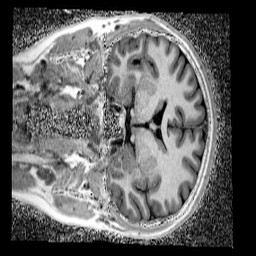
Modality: UNIT1_denoised
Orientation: coronal
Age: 13
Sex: female
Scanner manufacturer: siemens
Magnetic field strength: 3 T
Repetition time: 4 s
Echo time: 0.00299 s